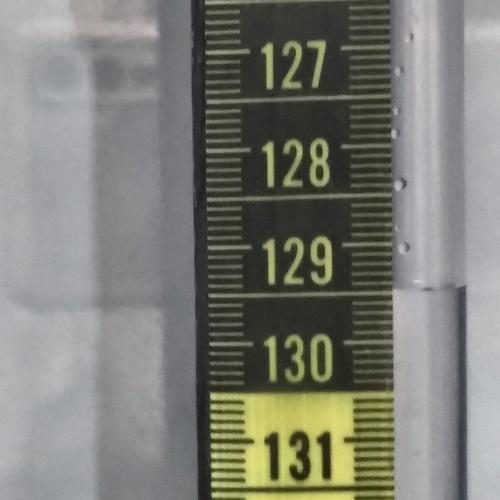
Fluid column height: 129.5 cm